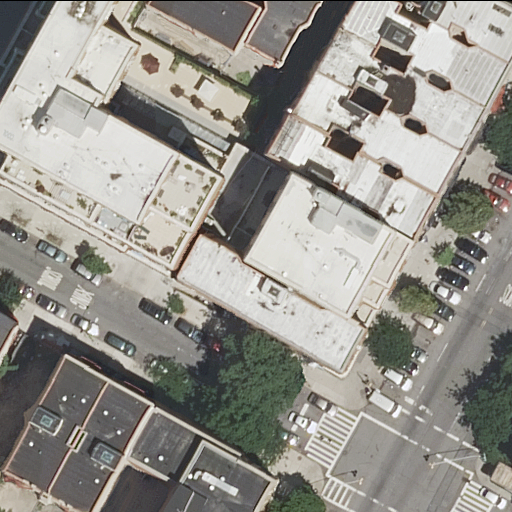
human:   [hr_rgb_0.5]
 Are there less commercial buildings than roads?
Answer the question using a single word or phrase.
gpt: yes

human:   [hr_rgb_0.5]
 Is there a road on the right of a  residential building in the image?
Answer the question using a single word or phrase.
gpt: yes

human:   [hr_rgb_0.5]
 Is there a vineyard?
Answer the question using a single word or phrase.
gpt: no

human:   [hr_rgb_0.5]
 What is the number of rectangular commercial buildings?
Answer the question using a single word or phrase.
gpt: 0

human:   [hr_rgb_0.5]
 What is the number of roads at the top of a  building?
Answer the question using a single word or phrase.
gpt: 2

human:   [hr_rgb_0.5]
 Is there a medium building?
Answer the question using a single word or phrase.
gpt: yes

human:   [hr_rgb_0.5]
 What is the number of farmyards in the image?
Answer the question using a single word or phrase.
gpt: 0

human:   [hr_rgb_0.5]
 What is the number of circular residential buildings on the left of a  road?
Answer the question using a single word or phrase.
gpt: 0

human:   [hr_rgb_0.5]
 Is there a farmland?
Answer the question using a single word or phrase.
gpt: no

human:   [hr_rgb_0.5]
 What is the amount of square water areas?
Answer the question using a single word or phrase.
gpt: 0

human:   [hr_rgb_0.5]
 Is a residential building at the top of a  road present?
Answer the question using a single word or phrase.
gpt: yes

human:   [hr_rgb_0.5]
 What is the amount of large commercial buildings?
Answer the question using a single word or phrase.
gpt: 0

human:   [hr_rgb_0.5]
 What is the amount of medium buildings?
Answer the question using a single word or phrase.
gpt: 12

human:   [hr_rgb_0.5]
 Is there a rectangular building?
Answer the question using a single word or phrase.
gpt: yes

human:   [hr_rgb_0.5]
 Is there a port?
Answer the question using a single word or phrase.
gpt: no

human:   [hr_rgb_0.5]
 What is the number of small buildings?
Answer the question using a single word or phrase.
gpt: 1

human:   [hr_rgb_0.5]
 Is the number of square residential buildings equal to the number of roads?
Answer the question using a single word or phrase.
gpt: no

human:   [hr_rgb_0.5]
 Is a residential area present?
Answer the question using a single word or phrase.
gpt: no

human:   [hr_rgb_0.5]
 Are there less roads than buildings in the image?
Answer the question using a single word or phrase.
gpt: yes

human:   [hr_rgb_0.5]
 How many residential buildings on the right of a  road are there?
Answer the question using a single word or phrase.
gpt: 6

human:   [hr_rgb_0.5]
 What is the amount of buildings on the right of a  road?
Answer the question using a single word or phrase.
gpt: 6

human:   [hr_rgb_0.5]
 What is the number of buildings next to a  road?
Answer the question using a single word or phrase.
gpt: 13

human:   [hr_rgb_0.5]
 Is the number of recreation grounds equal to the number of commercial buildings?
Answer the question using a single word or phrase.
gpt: yes

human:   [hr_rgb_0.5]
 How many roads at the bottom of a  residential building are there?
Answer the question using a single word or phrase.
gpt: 2

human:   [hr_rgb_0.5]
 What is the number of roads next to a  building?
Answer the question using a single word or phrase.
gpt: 2

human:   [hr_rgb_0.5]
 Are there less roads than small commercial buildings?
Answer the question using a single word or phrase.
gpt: no

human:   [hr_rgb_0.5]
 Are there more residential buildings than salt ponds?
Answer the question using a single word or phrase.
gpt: yes

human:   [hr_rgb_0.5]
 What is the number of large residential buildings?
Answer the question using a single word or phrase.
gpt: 0

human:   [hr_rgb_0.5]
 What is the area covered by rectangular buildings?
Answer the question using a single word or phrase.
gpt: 528m2

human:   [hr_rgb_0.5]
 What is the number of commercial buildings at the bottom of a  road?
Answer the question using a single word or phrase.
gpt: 0

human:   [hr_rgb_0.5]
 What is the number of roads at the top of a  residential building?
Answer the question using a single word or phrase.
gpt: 2

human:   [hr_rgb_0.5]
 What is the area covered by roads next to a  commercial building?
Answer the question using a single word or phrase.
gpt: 0m2

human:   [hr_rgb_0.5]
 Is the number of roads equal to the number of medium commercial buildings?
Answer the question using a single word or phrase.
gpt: no

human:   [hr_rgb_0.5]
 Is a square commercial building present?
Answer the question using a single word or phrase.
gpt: no

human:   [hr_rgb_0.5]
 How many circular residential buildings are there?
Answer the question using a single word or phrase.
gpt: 0

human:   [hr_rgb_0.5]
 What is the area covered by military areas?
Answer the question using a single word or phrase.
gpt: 0m2